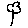
Label: flower